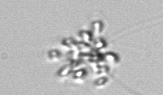
Label: Chaetoceros_didymus_TAG_external_flagellate